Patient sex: M
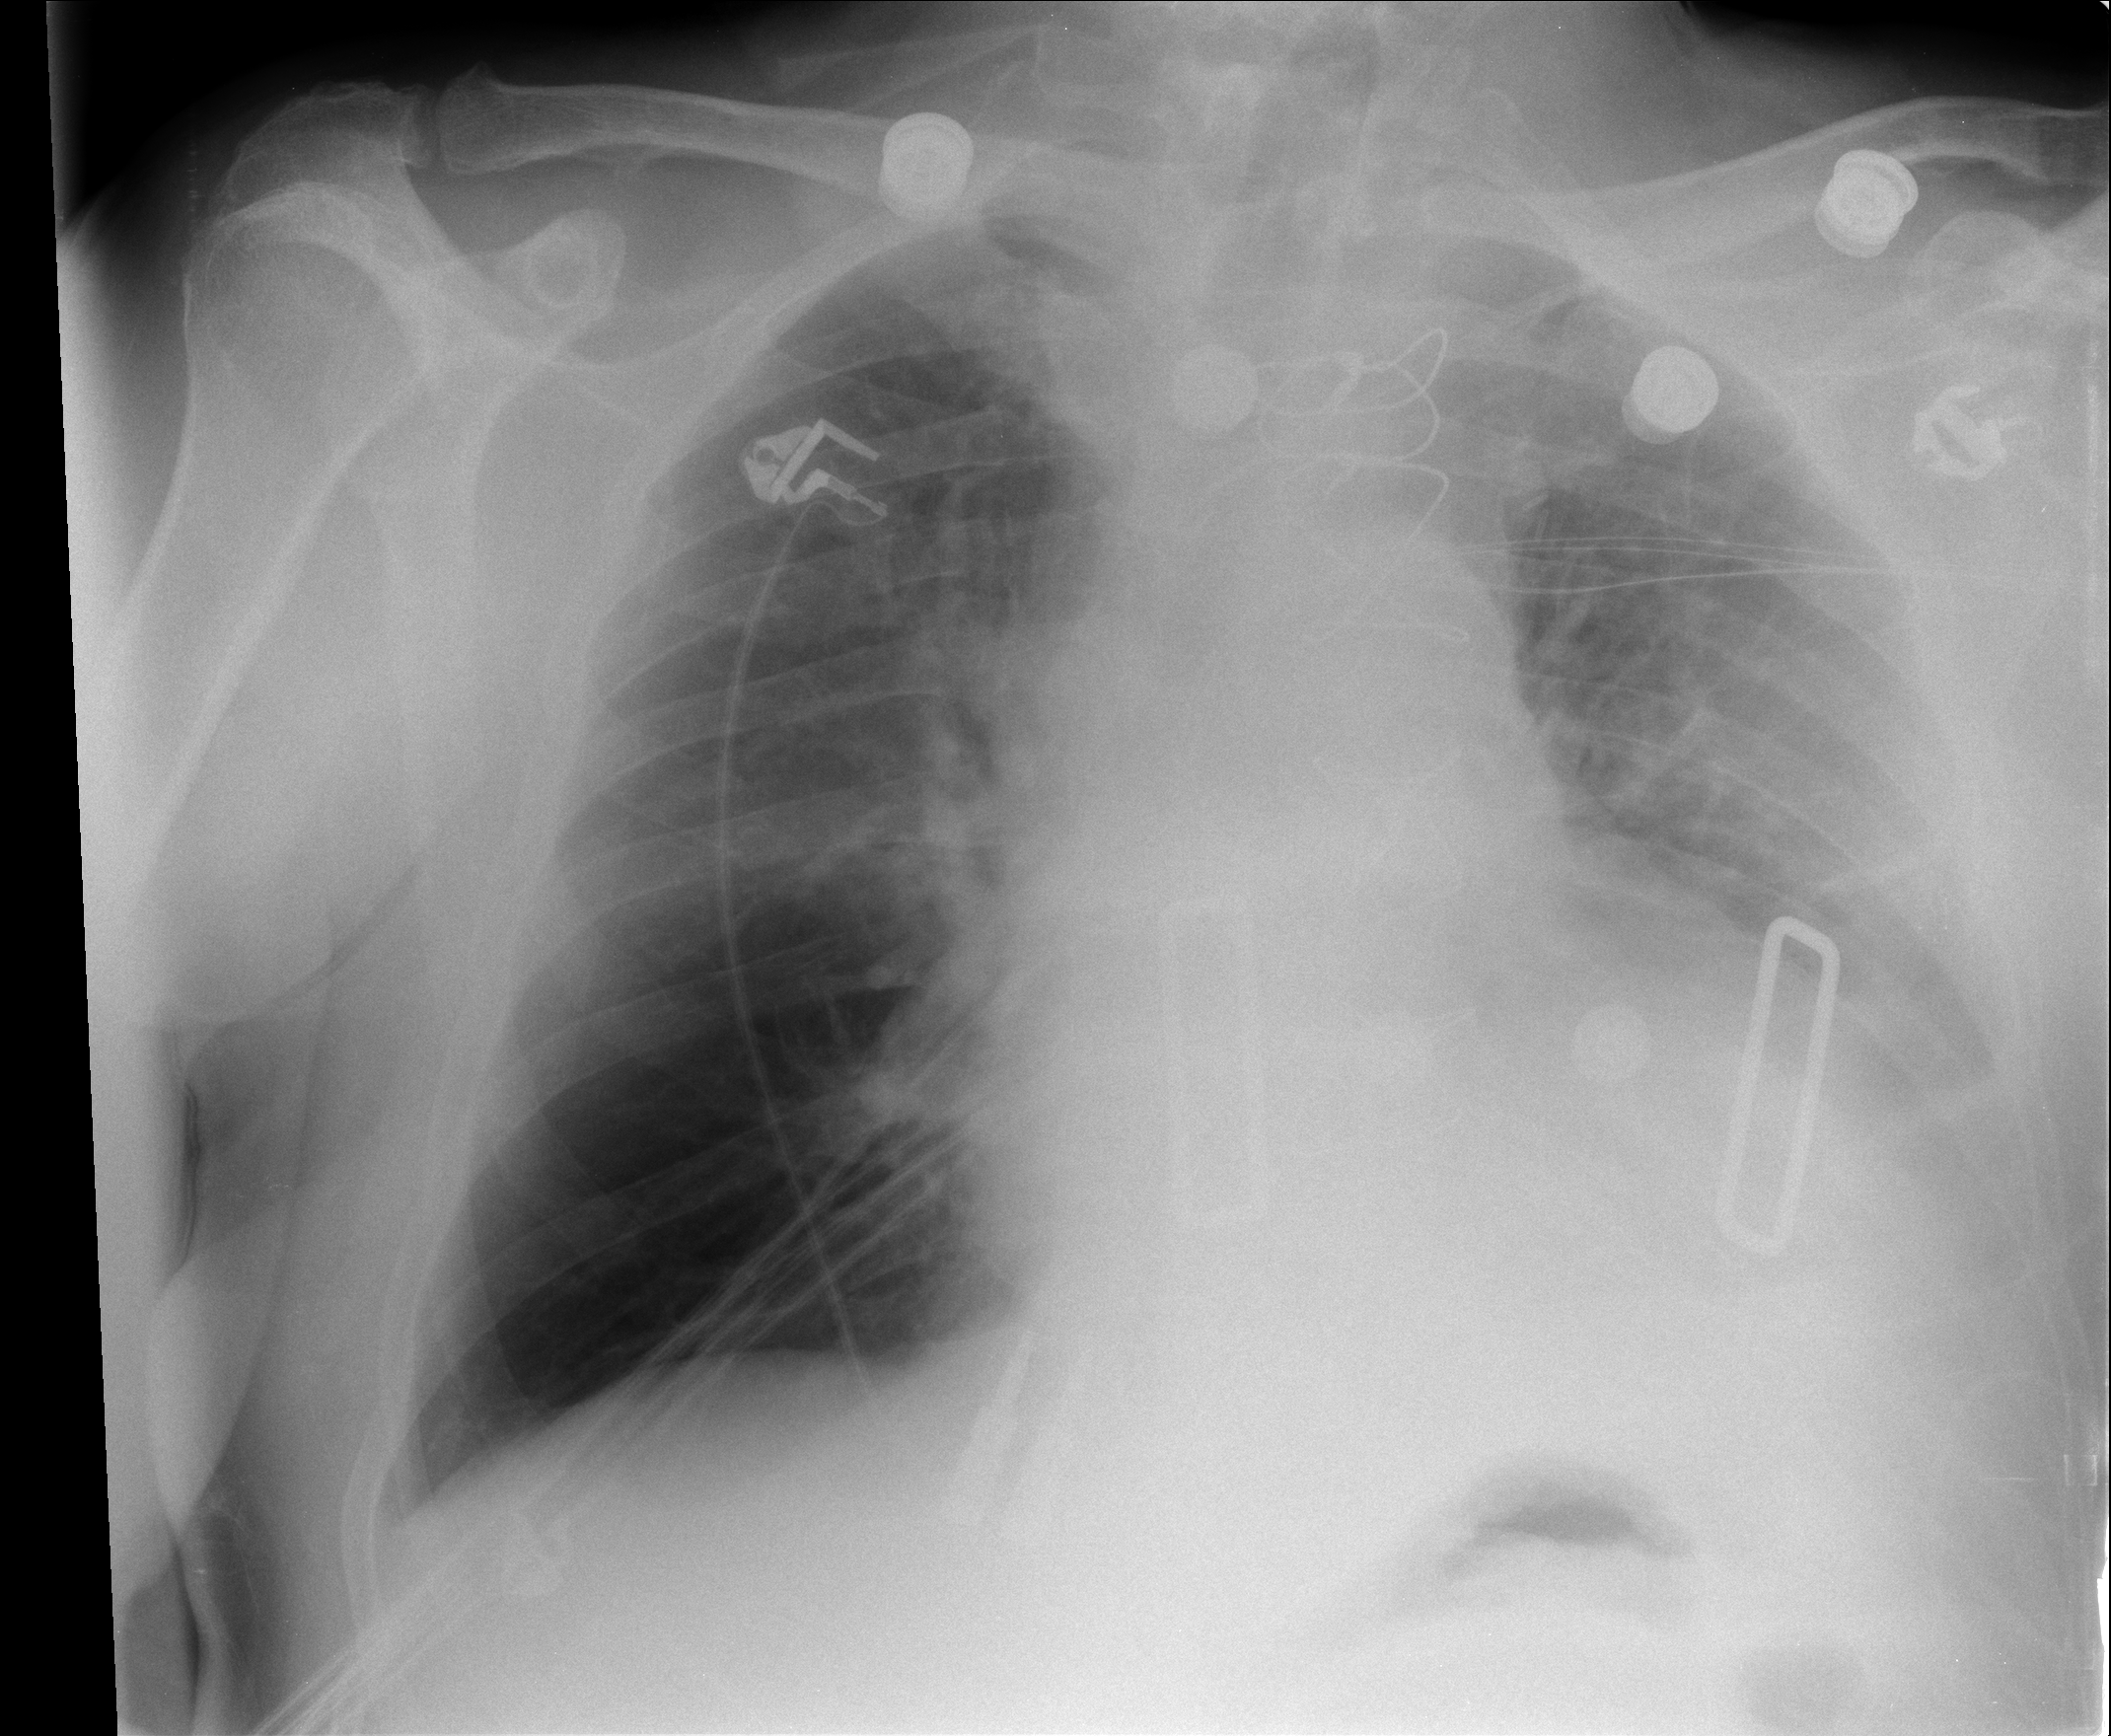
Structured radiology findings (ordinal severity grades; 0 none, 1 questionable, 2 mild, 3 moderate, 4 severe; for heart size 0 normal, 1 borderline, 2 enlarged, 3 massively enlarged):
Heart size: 2
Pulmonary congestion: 1
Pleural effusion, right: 0
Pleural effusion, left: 2
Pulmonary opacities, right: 0
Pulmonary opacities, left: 1
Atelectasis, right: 0
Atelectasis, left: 2